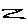
Label: zigzag